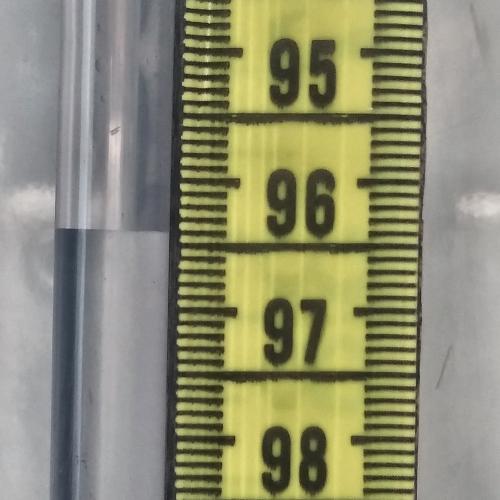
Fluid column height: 96.4 cm